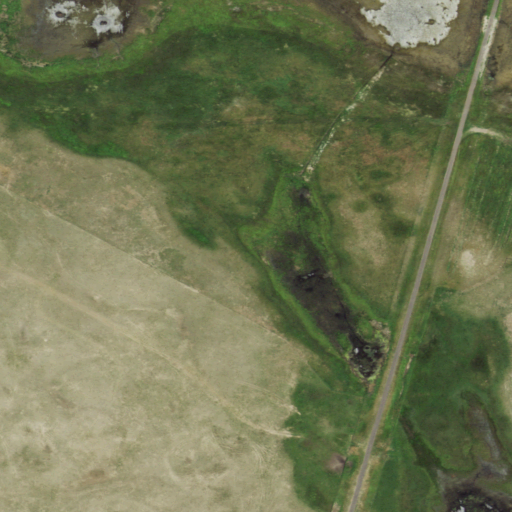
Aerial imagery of valley in Nebraska named North Valley containing grassland, herbaceous wetlands, and open water